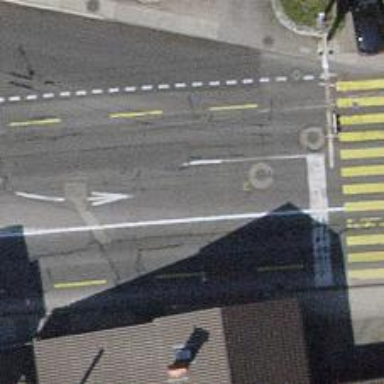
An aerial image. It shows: Road with traffic signals.